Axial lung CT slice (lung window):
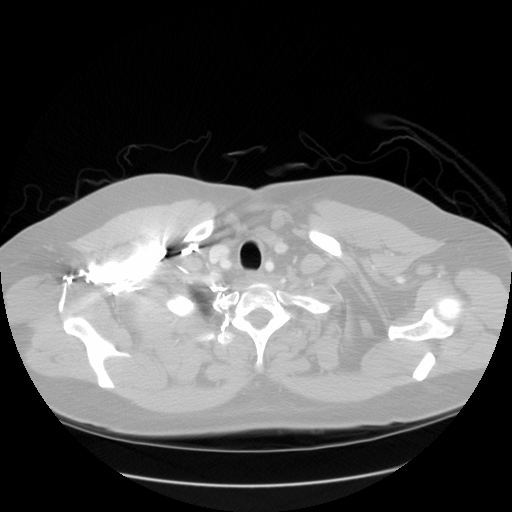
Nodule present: no